Question: I am writing a stored procedure to get the values based on the following tables.

I am filling an apartment flats according to the nationality of the buyers.
The stored procedure has to return next non-occupied flat based on the following rules:
- If a new entry comes, I need to suggest the non-occupied flat which is next to the occupied-flat having the same nationality of new person - If no match found for above condition, then allocate first flat in a floor where no flats were occupied - If no match found for above condition, then allocate a flat which is having at-least two empty flats on both sides - If no match found for above condition, then allocate the first flat which is empty according to the sort order
NOTE:
- Each flat is identified by combination of Floor & Flat No - Sort order for flat and floors while searching should be from 1 To n
NAME: RANDY NATIONALITY: BRAZIL
: FLOOR:1 FLAT NO: 4 (w.r.t. to the attached image)
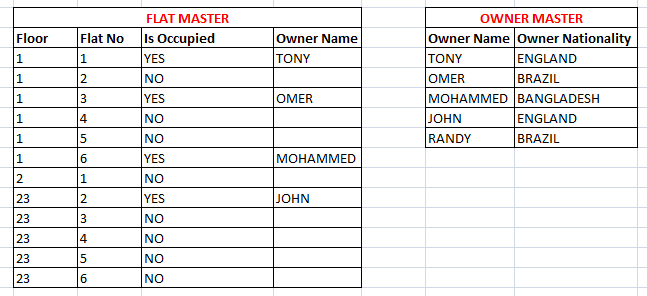
Answer: The key is to create columns for each of your criteria, i.e. one column for if the next door flat owner has the same nationality, a column for if the floor is empty.
You can then take all your criteria and place them within the order by of a 'ROW_NUMBER()' function to get the flats in the order you defined. The key part in the below query is this:
'''
RowNumber = ROW_NUMBER() OVER(ORDER BY PrevIsNationalityMatch DESC,
NextIsNationalityMatch DESC,
EmptyFloor DESC,
EmptyFlatsEitherSide DESC,
Floor,
FlatNo)
'''
The four columns ('PrevIsNationalityMatch', 'NextIsNationalityMatch', 'EmptyFloor', 'EmptyFlatsEitherSide'), are all bit fields, so if a row exists where the previous flat is owned by someone of the same nationality this will always be ranked one by the ROW_NUMBER function, otherwise it looks for if the next flat is owned by someone of the same nationality (I added this rule as it seemed logical but it could easily be removed by removing it from the order by), and so on and so on until it is left just sorting by floor and flat no.
'''
DECLARE @NewOwnerNationality VARCHAR(20) = 'BRAZIL';
WITH FlatOwnerNationality AS
( SELECT FlatMaster.Floor,
FlatMaster.FlatNo,
FlatMaster.IsOccupied,
IsNationalityMatch = CASE WHEN OwnerMaster.OwnerNationality = @NewOwnerNationality THEN 1 ELSE 0 END
FROM FlatMaster
LEFT JOIN OwnerMaster
ON OwnerMaster.OwnerName = FlatMaster.OwnerName
), Flats AS
( SELECT FlatMaster.Floor,
FlatMaster.FlatNo,
FlatMaster.IsOccupied,
EmptyFlatsEitherSide = CASE WHEN PrevFlat.IsOccupied = 'NO' AND NextFlat.IsOccupied = 'NO' THEN 1 ELSE 0 END,
EmptyFloor = CASE WHEN COUNT(CASE WHEN FlatMaster.IsOccupied = 'YES' THEN 1 END) OVER(PARTITION BY FlatMaster.Floor) = 0 THEN 1 ELSE 0 END,
PrevIsNationalityMatch = ISNULL(PrevFlat.IsNationalityMatch, 0),
NextIsNationalityMatch = ISNULL(NextFlat.IsNationalityMatch, 0)
FROM FlatMaster
LEFT JOIN FlatOwnerNationality PrevFlat
ON PrevFlat.Floor = FlatMaster.Floor
AND PrevFlat.FlatNo = FlatMaster.FlatNo - 1
LEFT JOIN FlatOwnerNationality NextFlat
ON NextFlat.Floor = FlatMaster.Floor
AND NextFlat.FlatNo = FlatMaster.FlatNo + 1
), RankedFlats AS
( SELECT *,
RowNumber = ROW_NUMBER() OVER(ORDER BY PrevIsNationalityMatch DESC,
NextIsNationalityMatch DESC,
EmptyFloor DESC,
EmptyFlatsEitherSide DESC,
Floor,
FlatNo)
FROM Flats
WHERE IsOccupied = 'NO'
)
SELECT Floor,
FlatNo,
MatchedOn = CASE WHEN PrevIsNationalityMatch = 1 THEN 'First Flat after same nationality owner'
WHEN NextIsNationalityMatch = 1 THEN 'First Flat before same nationality owner'
WHEN EmptyFloor = 1 THEN 'No Nationality Match, placed on empty floor'
WHEN EmptyFlatsEitherSide = 1 THEN 'Next flat with empty flats either side'
ELSE 'First Available Flat'
END
FROM RankedFlats
WHERE RowNumber = 1;
'''
<URL>
<URL>
<URL>
'''
DECLARE @NewOwnerNationality VARCHAR(20) = 'BRAZIL';
WITH FlatOwnerNationality AS
( SELECT FlatMaster.Floor,
FlatMaster.FlatNo,
FlatMaster.IsOccupied,
IsNationalityMatch = CASE WHEN OwnerMaster.OwnerNationality = @NewOwnerNationality THEN 1 ELSE 0 END
FROM FlatMaster
LEFT JOIN OwnerMaster
ON OwnerMaster.OwnerName = FlatMaster.OwnerName
), Flats AS
( SELECT FlatMaster.Floor,
FlatMaster.FlatNo,
FlatMaster.IsOccupied,
EmptyFlatsEitherSide = CASE WHEN PrevFlat.IsOccupied = 'NO' AND NextFlat.IsOccupied = 'NO' AND PrevFlat2.IsOccupied = 'NO' AND NextFlat2.IsOccupied = 'NO' THEN 1 ELSE 0 END,
EmptyFloor = CASE WHEN COUNT(CASE WHEN FlatMaster.IsOccupied = 'YES' THEN 1 END) OVER(PARTITION BY FlatMaster.Floor) = 0 THEN 1 ELSE 0 END,
PrevIsNationalityMatch = ISNULL(PrevFlat.IsNationalityMatch, 0),
NextIsNationalityMatch = ISNULL(NextFlat.IsNationalityMatch, 0)
FROM FlatMaster
LEFT JOIN FlatOwnerNationality PrevFlat
ON PrevFlat.Floor = FlatMaster.Floor
AND PrevFlat.FlatNo = FlatMaster.FlatNo - 1
LEFT JOIN FlatOwnerNationality NextFlat
ON NextFlat.Floor = FlatMaster.Floor
AND NextFlat.FlatNo = FlatMaster.FlatNo + 1
LEFT JOIN FlatMaster PrevFlat2
ON PrevFlat2.Floor = FlatMaster.Floor
AND PrevFlat2.FlatNo = FlatMaster.FlatNo - 2
LEFT JOIN FlatMaster NextFlat2
ON NextFlat2.Floor = FlatMaster.Floor
AND NextFlat2.FlatNo = FlatMaster.FlatNo + 2
), RankedFlats AS
( SELECT *,
RowNumber = ROW_NUMBER() OVER(ORDER BY PrevIsNationalityMatch DESC,
NextIsNationalityMatch DESC,
EmptyFloor DESC,
EmptyFlatsEitherSide DESC,
Floor,
FlatNo)
FROM Flats
WHERE IsOccupied = 'NO'
)
SELECT Floor,
FlatNo,
MatchedOn = CASE WHEN PrevIsNationalityMatch = 1 THEN 'First Flat after same nationality owner'
WHEN NextIsNationalityMatch = 1 THEN 'First Flat before same nationality owner'
WHEN EmptyFloor = 1 THEN 'No Nationality Match, placed on empty floor'
WHEN EmptyFlatsEitherSide = 1 THEN 'Next flat with empty flats either side'
ELSE 'First Available Flat'
END
FROM RankedFlats
WHERE RowNumber = 1;
'''